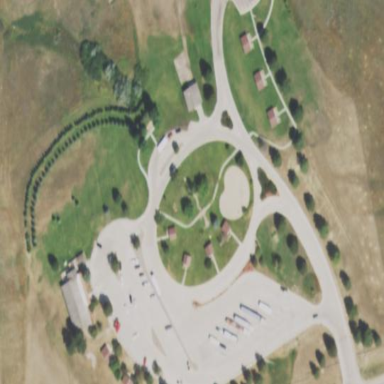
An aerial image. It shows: Rest area on the road.